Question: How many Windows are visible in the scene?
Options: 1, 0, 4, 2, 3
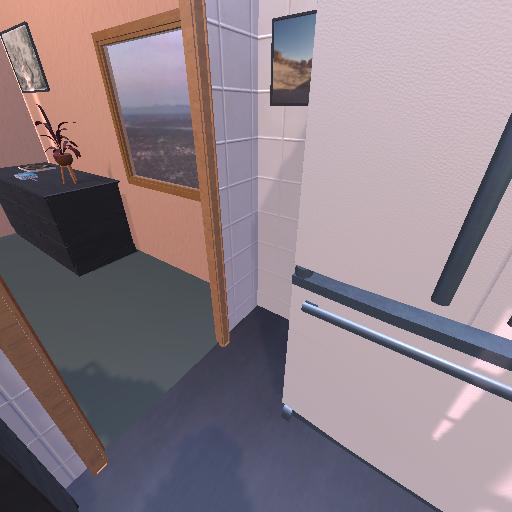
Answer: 1